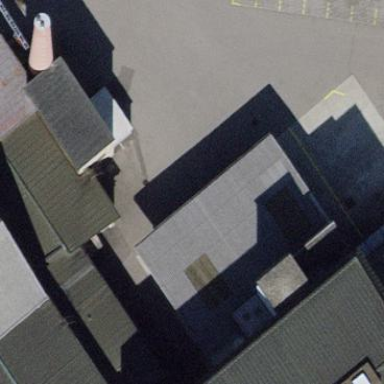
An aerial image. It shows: Building with roof.